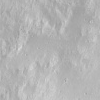
Atmospheric dust classification: not_dusty